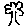
Label: tree